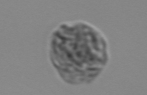
Label: Amoeba